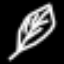
Label: leaf